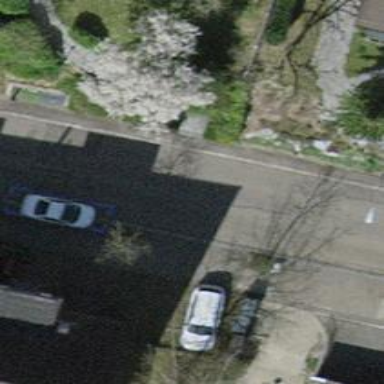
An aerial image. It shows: Retaining wall.